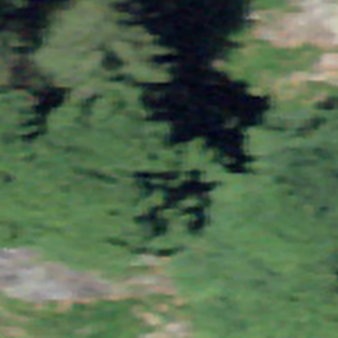
Label: other